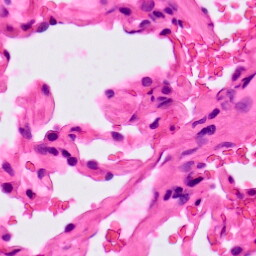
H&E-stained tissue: Lung